Field crop: maize
Growth stage: 2
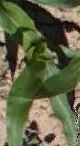
Species: maize